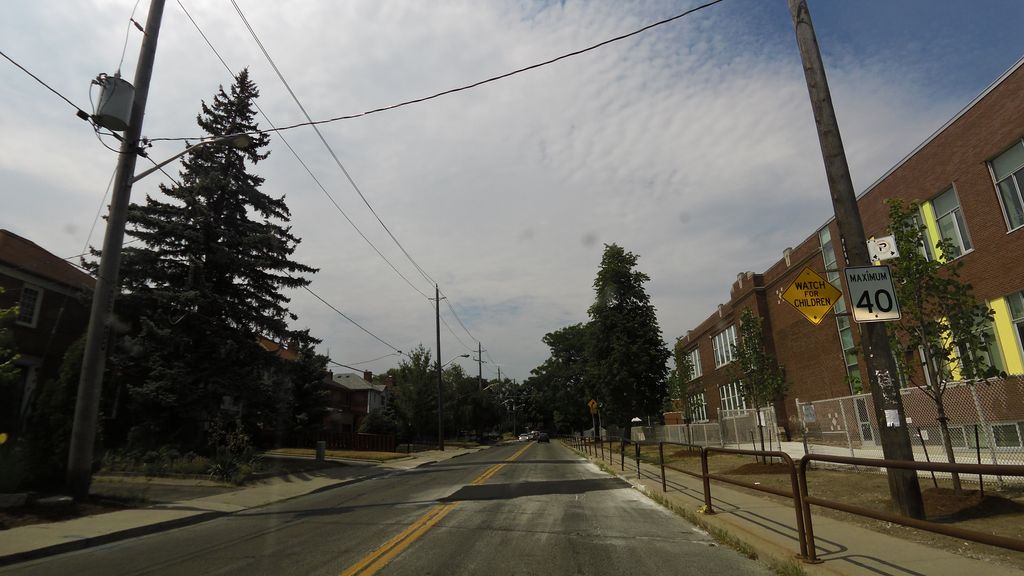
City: toronto